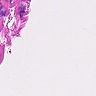
Metastatic tissue present: no